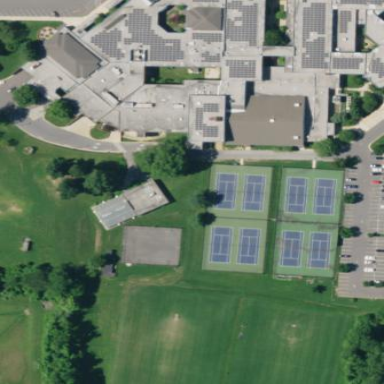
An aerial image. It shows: Sports centre featuring tennis facilities.